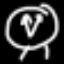
Label: clock